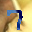
Label: 7